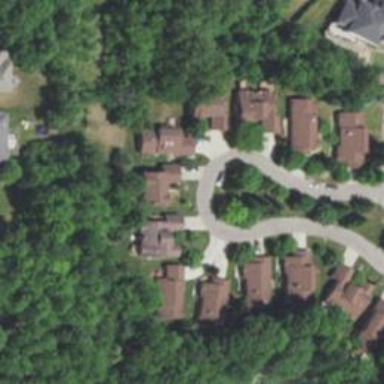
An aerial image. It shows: Asphalt road within gated community.